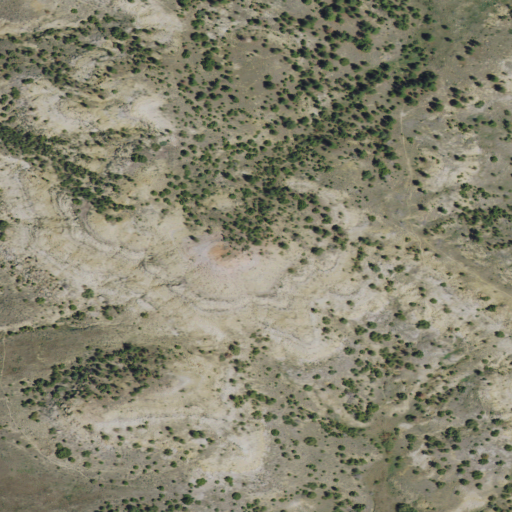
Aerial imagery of mountain in Montana named Red Top Hill containing grassland, shrub, and evergreen forest